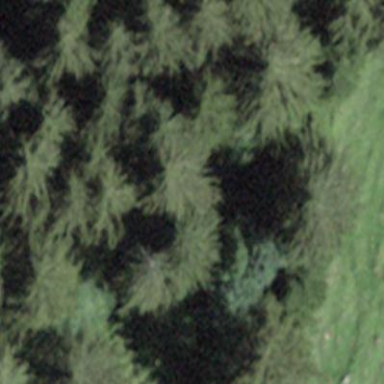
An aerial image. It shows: Forest area.